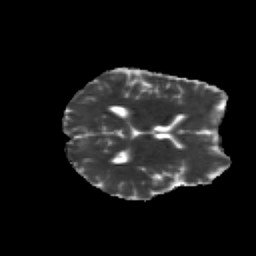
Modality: MD
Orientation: axial
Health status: healthy
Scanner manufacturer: siemens
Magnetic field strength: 3 T
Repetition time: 10 s
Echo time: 0.092 s